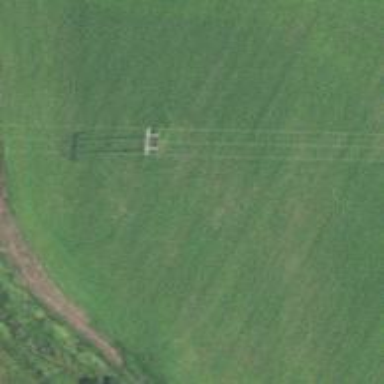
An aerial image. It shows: H-frame power tower design.